Interaction volume radius: 10 \u00c5
Interaction volume height: 10 \u00c5
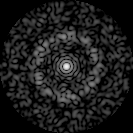
Disorder parameter: 0.8186